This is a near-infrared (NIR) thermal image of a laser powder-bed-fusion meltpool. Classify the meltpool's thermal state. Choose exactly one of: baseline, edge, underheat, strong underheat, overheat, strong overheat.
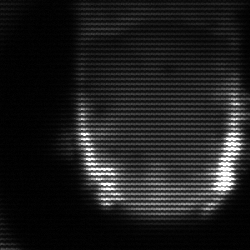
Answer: baseline